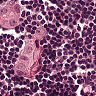
Metastatic tissue present: yes